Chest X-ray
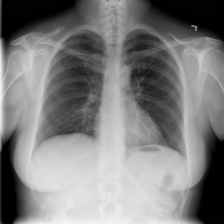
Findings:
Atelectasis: negative
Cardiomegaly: negative
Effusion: negative
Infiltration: negative
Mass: negative
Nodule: negative
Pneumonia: negative
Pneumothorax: negative
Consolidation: negative
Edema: negative
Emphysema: negative
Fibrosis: negative
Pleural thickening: negative
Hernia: negative